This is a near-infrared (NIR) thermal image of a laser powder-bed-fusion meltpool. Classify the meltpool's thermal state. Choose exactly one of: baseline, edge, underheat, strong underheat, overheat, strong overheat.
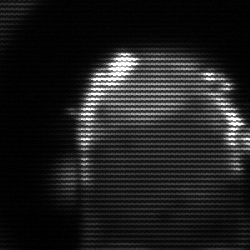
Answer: baseline